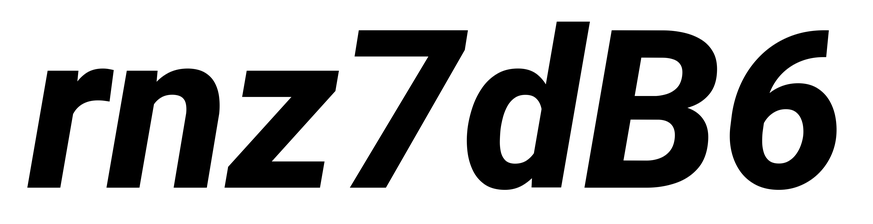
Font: Roboto-Italic_ExtraBold_Italic